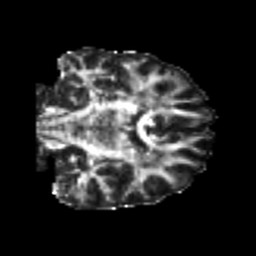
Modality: FA
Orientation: coronal
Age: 24
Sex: male
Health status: healthy
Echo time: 0.074 s